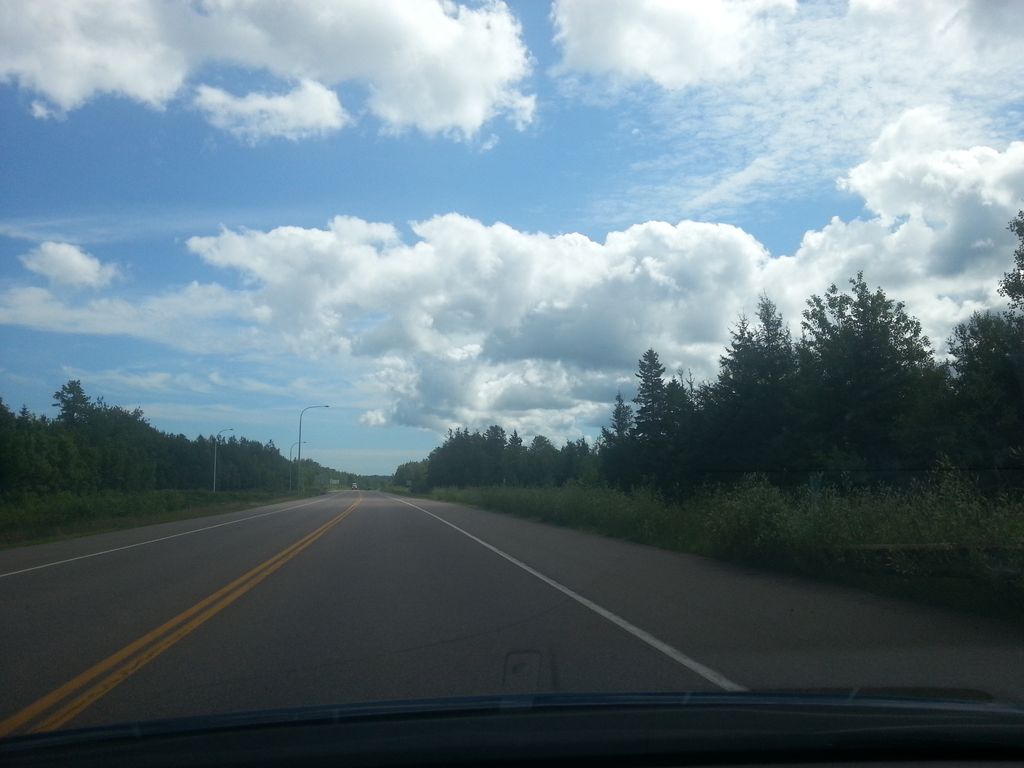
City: charlottetown